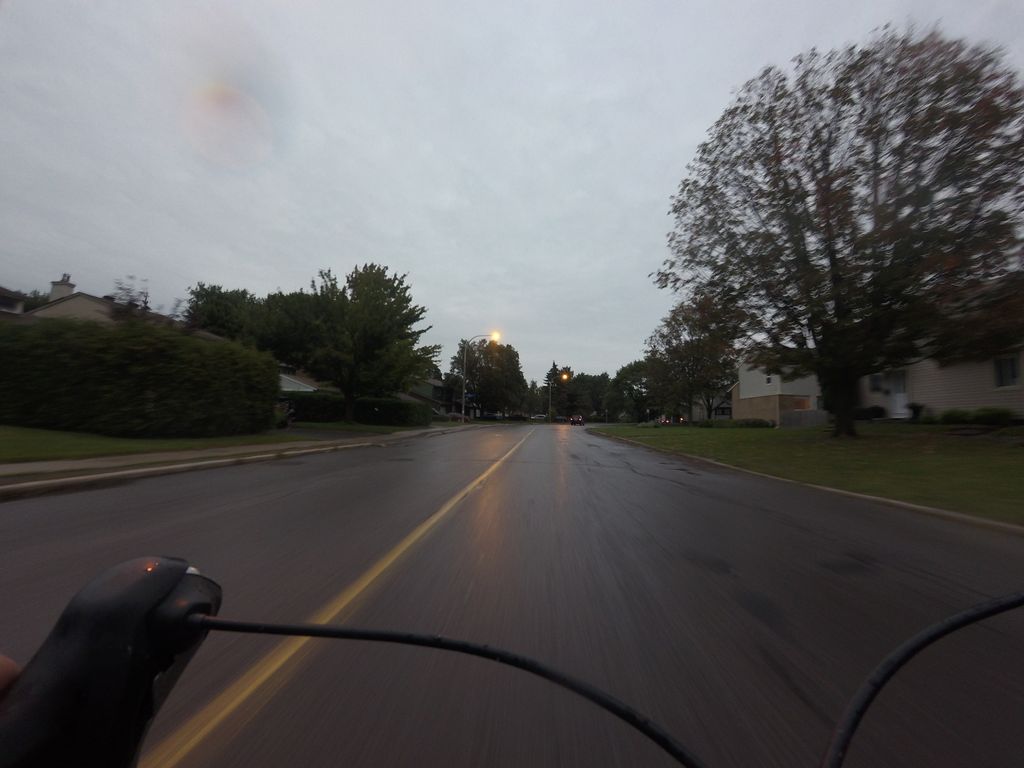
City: ottawa-gatineau